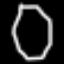
Label: octagon